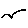
Label: bird